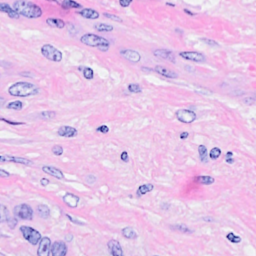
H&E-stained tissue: Breast